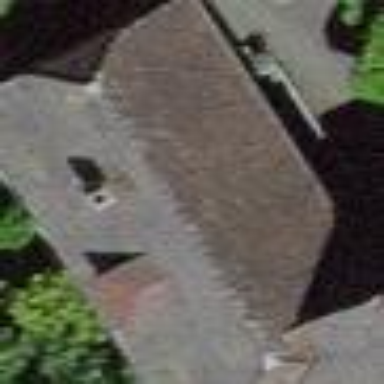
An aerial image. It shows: Shed.